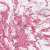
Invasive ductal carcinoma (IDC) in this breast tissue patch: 0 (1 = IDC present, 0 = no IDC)